Field crop: maize
Growth stage: 2
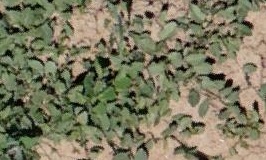
Species: convolvulus